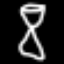
Label: hourglass